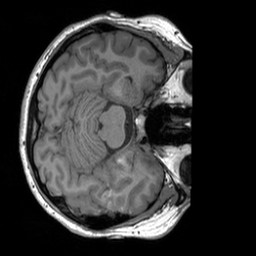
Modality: T1w
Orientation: axial
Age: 18
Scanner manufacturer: siemens
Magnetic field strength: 3 T
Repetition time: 1.9 s
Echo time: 0.00252 s